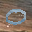
Label: 0